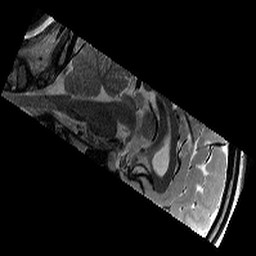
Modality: T2w
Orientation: sagittal
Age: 13
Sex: female
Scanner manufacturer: siemens
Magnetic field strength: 3 T
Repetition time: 9.23 s
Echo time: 0.067 s